Question: I have a ScrollArea, containing a VBoxLayout containing several Labels:
'''
realmScroll = QScrollArea(self.container.widget())
realmScroll.setVerticalScrollBarPolicy(Qt.ScrollBarAsNeeded)
realmScroll.setWidgetResizable(True) # setting this to False has no effect
self.realmLayout = QVBoxLayout(realmScroll)
realmScroll.setWidget(self.realmLayout.widget())
self.container.addWidget(realmScroll)
for i in range(1, 20):
label = QLabel("test #" + str(i))
label.setMinimumHeight(20)
self.realmLayout.addWidget(label)
'''
However when viewed the layout doesn't scroll, it de-stretches (shrinks?) the items together vertically:

I've tried using minimum heights but this doesn't seem to work - what can I do this to make each label appear separately and cause the scrollview to scroll?
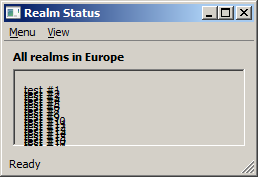
Answer: Create a separate widget as a container of the labels (below as "labelsContainer") and set it as the scroll area's widget. Make a vertical box layout for the container widget (below as "labelsLayout") and add the labels to that layout.
'''
import sys
from PyQt4.QtCore import *
from PyQt4.QtGui import *
class Test(QMainWindow):
def __init__(self):
QMainWindow.__init__(self)
self.realmScroll = QScrollArea(self)
self.setCentralWidget(self.realmScroll)
self.realmScroll.setWidgetResizable(True)
labelsContainer = QWidget()
self.realmScroll.setWidget(labelsContainer)
labelsLayout = QVBoxLayout(labelsContainer)
for i in range(1, 20):
label = QLabel("test #" + str(i))
labelsLayout.addWidget(label)
app = QApplication(sys.argv)
test = Test()
test.show()
app.exec_()
'''